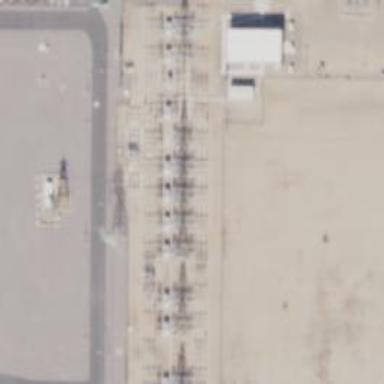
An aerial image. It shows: Switch for power supply.